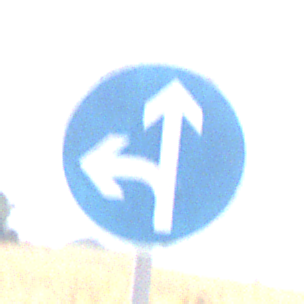
Verkehrszeichen: VorgeschriebeneFahrtrichtungGeradeausOderLinks
Umgebung: Outdoor, Nature
Tageszeit: Midday
Wetter: PartlyCloudy
Licht: Natural
Jahreszeit: NotSpecified
Kontrast: HighContrast